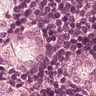
Metastatic tissue present: yes